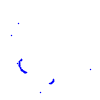
Particle: proton